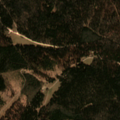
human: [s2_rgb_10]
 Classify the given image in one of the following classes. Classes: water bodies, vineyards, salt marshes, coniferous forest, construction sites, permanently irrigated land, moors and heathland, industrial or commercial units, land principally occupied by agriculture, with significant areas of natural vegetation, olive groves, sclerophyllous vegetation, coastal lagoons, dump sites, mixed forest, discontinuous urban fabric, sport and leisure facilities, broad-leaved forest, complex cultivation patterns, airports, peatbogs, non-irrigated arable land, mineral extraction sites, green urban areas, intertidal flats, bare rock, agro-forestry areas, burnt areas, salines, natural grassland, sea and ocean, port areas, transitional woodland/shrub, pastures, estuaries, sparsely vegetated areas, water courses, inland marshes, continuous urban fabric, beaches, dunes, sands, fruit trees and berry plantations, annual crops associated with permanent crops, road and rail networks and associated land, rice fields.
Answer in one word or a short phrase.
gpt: coniferous forest, mixed forest, natural grassland